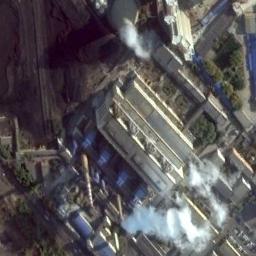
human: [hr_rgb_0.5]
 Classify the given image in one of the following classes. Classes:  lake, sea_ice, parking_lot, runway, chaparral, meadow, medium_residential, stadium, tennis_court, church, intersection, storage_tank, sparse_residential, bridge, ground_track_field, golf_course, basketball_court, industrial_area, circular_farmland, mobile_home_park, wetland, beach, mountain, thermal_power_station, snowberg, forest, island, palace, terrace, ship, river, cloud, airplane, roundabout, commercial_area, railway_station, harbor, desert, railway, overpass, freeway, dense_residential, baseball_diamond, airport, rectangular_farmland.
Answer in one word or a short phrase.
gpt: thermal_power_station